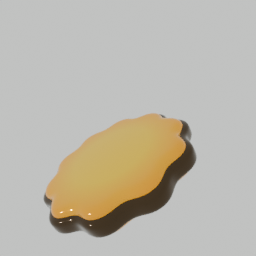
Label: decoration